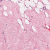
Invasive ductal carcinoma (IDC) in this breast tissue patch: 0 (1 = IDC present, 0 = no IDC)